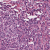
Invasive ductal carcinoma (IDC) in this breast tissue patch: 1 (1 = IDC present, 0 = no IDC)